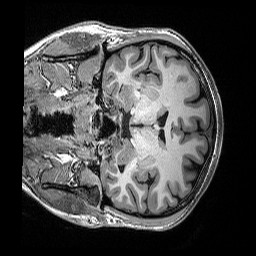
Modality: T1w
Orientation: coronal
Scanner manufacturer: siemens
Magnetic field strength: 3 T
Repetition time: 2.53 s
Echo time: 0.0033 s